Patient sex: F
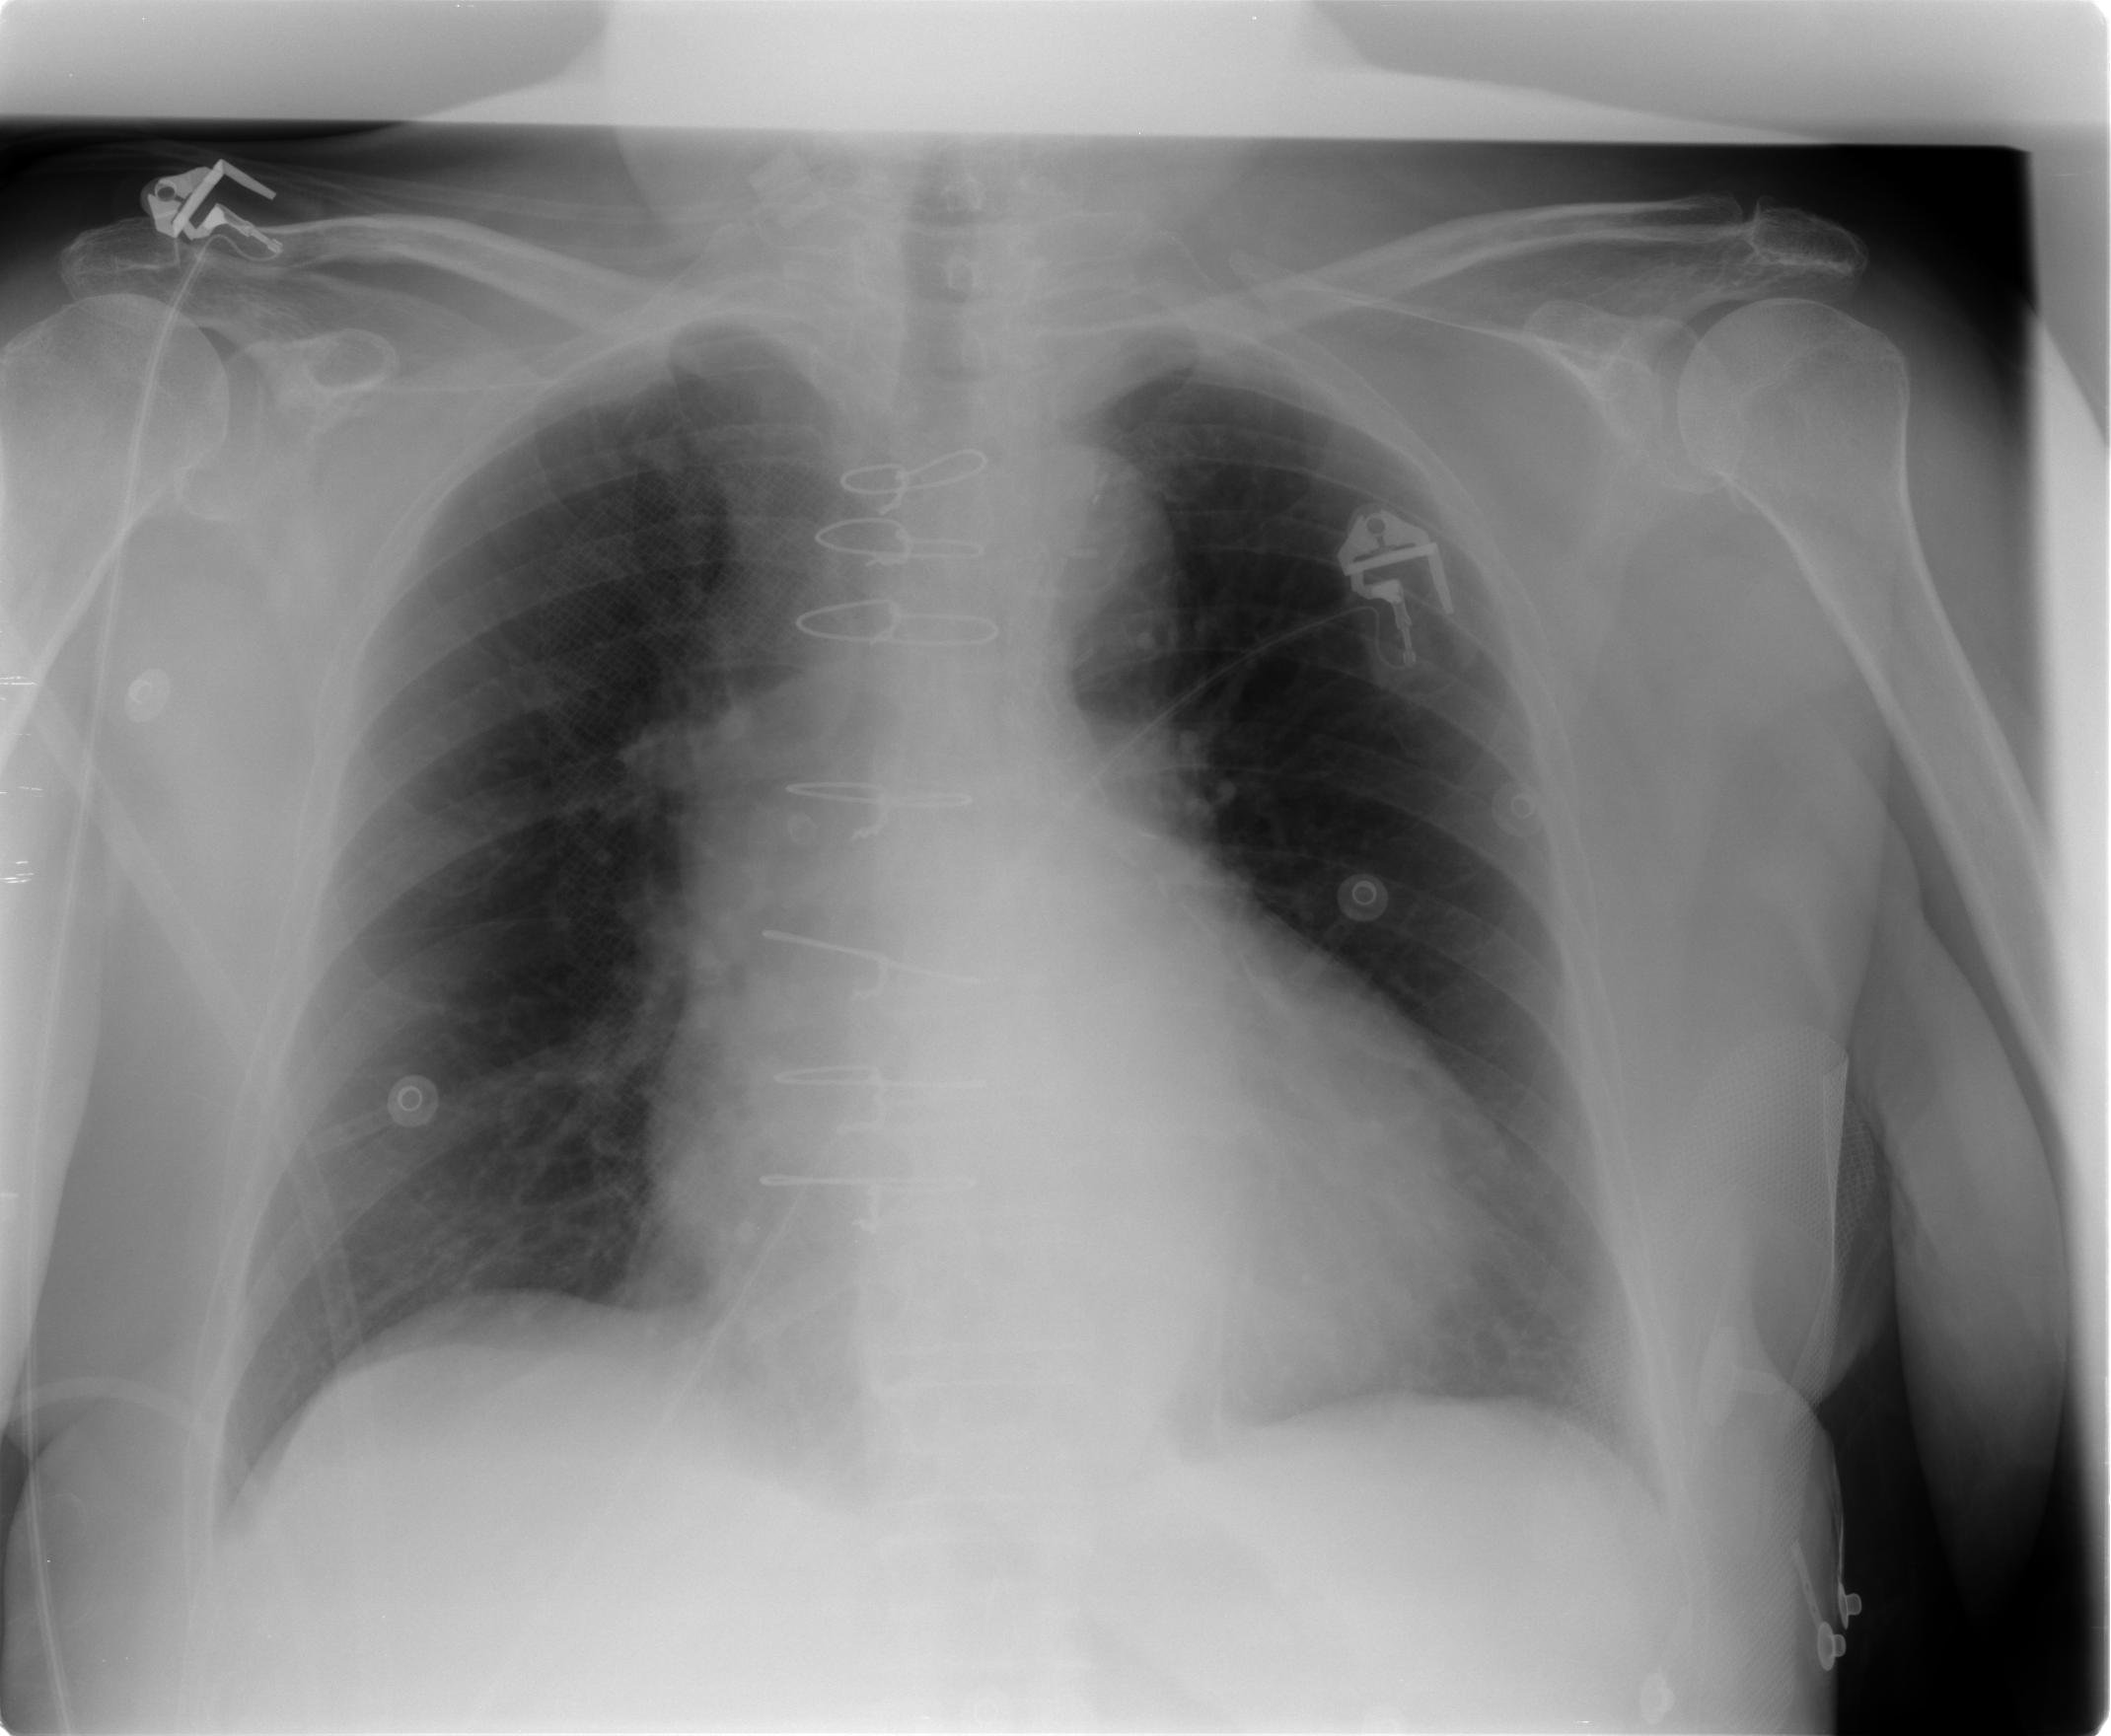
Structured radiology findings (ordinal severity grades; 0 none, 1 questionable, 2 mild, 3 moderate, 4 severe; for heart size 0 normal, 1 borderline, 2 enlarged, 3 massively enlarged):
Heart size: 2
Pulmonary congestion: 0
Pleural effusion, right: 0
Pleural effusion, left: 0
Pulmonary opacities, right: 0
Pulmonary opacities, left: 0
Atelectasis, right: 0
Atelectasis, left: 1